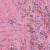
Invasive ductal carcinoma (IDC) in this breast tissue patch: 0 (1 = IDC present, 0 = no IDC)